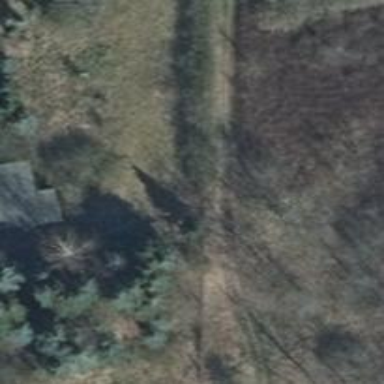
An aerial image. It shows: Ground path.